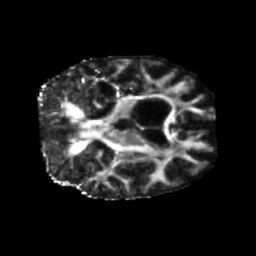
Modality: FA
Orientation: coronal
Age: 67
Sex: female
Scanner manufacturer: siemens
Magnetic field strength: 3 T
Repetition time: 5.25 s
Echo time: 0.08 s